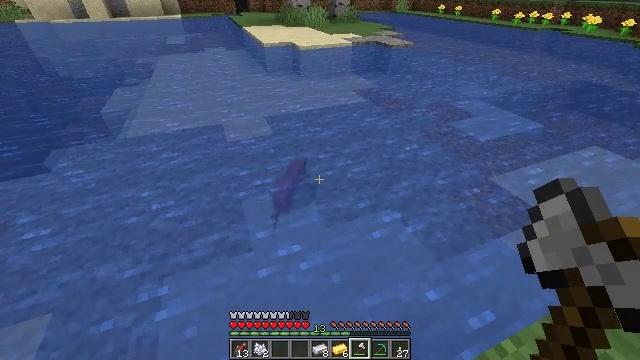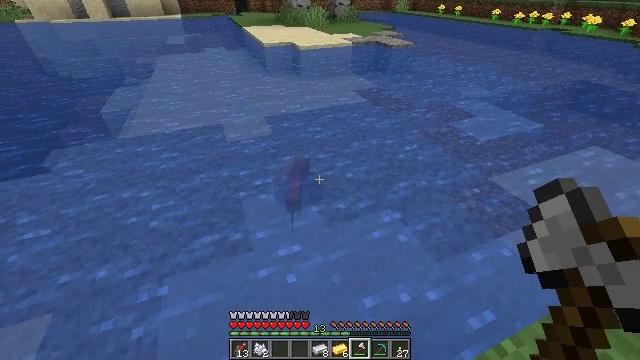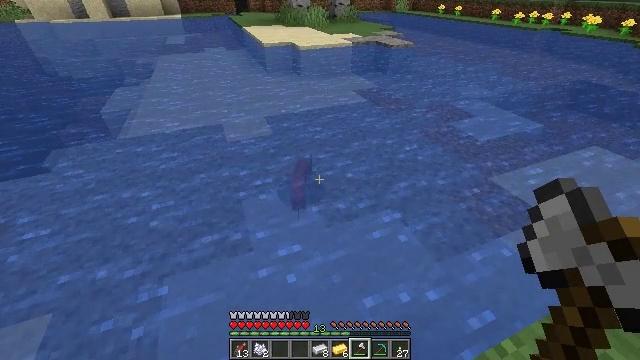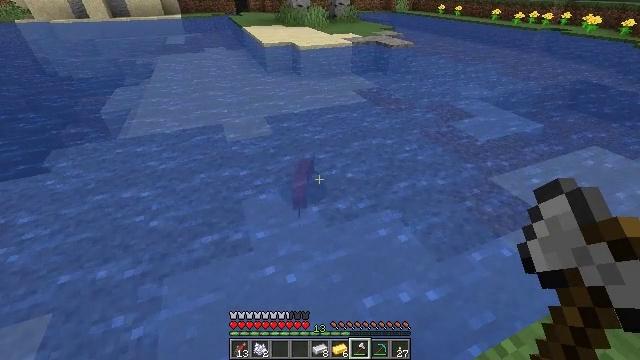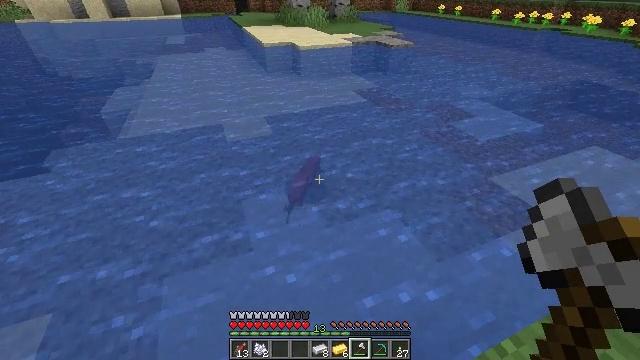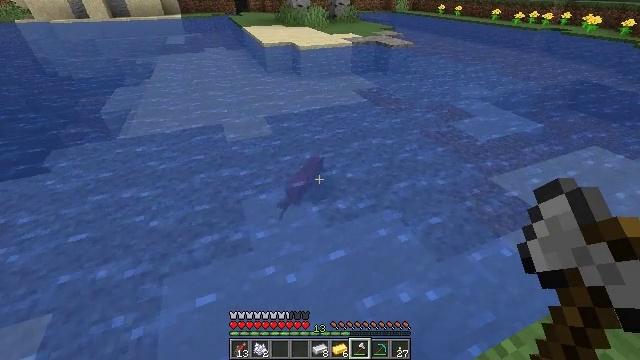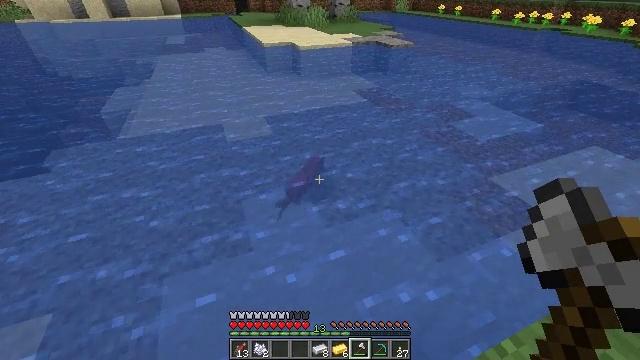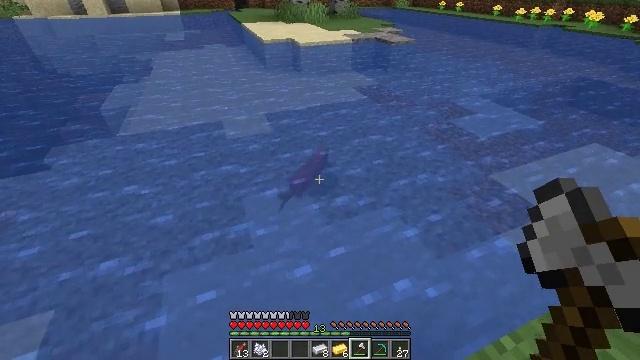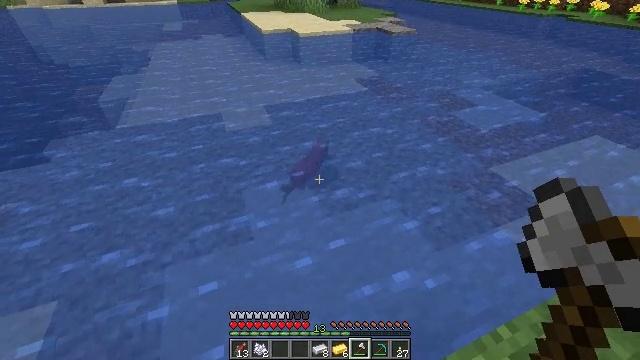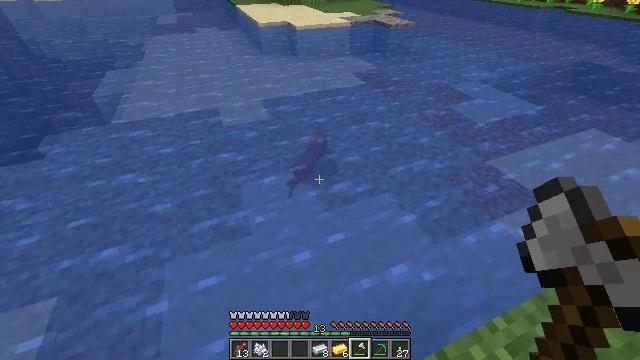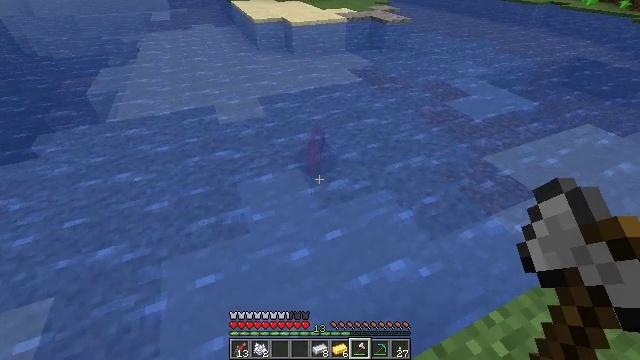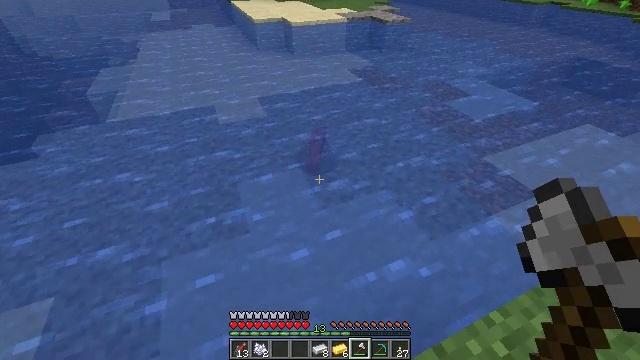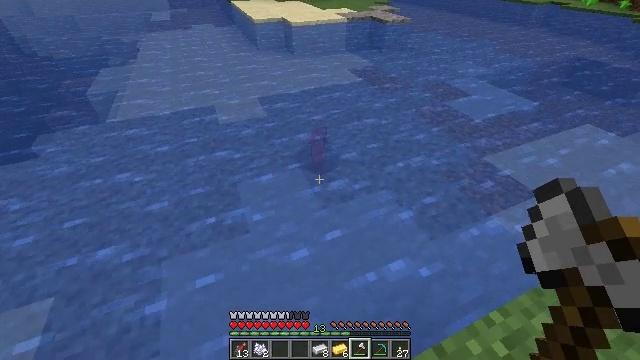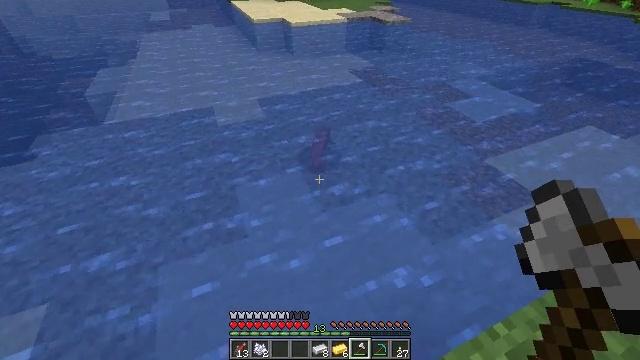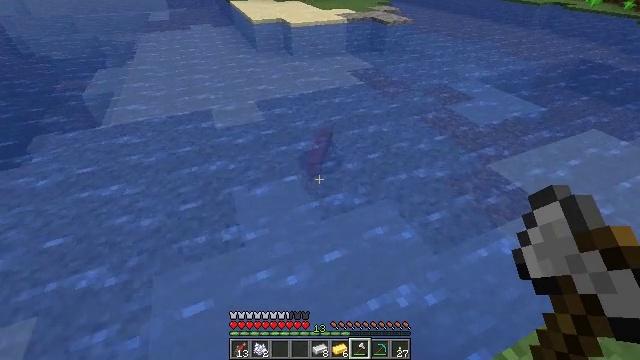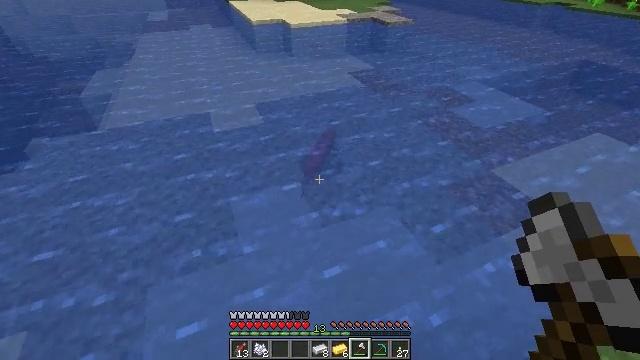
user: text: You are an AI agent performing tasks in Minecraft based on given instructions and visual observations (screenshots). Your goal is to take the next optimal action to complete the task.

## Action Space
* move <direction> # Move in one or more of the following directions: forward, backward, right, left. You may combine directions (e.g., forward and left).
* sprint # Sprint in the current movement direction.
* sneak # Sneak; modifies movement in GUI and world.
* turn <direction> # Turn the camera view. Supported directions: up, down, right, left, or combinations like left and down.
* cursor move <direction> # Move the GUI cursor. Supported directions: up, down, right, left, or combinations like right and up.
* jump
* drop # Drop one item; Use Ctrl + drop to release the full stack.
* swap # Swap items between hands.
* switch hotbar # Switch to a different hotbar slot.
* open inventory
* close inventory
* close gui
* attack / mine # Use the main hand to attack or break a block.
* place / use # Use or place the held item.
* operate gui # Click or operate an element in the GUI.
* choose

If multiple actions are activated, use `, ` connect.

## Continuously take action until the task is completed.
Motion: motion action
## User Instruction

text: Fish and kill the salmon.
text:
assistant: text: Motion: no_op
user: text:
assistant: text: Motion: no_op
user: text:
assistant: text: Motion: no_op
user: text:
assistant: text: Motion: no_op
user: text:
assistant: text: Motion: no_op
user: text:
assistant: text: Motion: no_op
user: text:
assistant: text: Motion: no_op
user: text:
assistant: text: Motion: turn down
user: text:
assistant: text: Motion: turn down
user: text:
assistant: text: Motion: no_op
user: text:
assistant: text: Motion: no_op
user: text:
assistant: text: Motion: no_op
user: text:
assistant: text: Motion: move forward
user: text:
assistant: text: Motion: move forward
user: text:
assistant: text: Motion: move forward
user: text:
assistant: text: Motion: move forward
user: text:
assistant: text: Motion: move forward
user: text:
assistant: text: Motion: move forward
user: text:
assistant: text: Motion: move forward
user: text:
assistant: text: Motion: move forward
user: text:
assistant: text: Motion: move forward
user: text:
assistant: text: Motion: move forward
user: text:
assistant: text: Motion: move forward
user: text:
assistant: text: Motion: move forward
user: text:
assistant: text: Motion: move forward
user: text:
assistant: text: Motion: move forward, turn up
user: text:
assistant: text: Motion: move forward
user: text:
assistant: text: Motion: move forward
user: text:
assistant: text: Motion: move forward
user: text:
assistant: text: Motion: move forward, turn right and up